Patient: sex M, age 57
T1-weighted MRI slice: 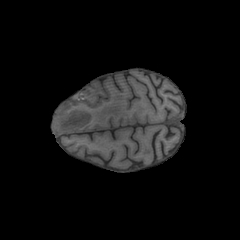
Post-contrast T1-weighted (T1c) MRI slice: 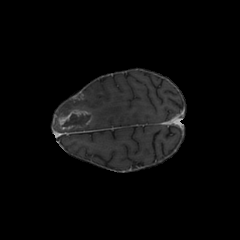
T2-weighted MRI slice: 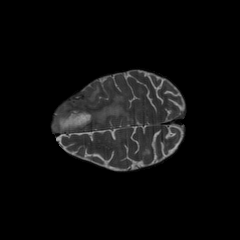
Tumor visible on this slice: yes
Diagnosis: Glioblastoma, IDH-wildtype
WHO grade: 4